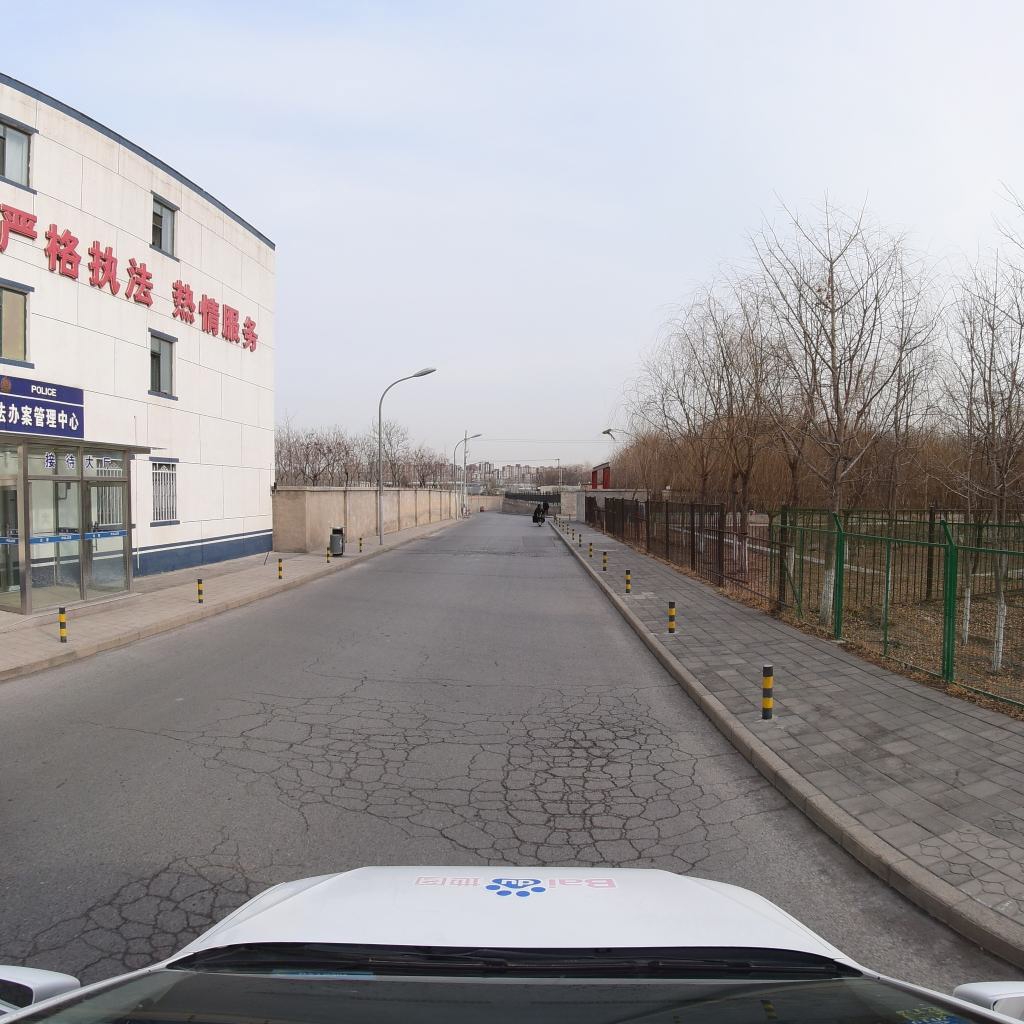
Region: Fengtai
Road damage annotations: alligator crack, alligator crack